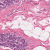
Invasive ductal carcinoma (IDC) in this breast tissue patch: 0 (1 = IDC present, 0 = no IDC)